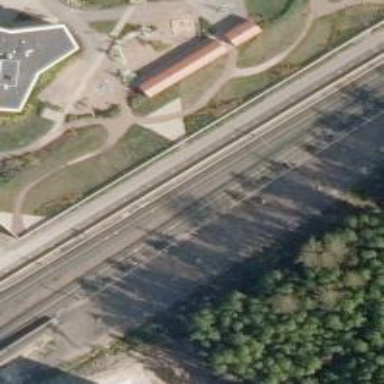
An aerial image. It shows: Continuous rail railway with electrified contact line.